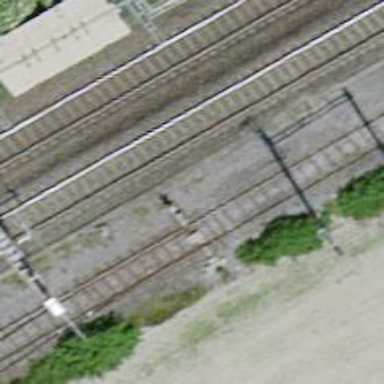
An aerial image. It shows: Rail siding with electrified contact lines for trains.